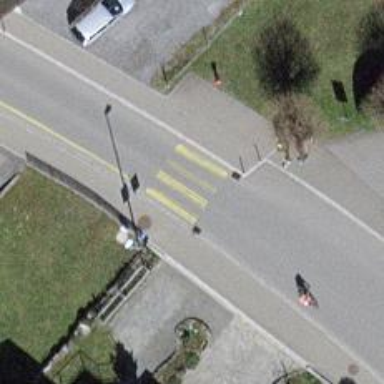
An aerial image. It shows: Tertiary road with asphalt surface. There are raised sidewalks on both sides of the road.